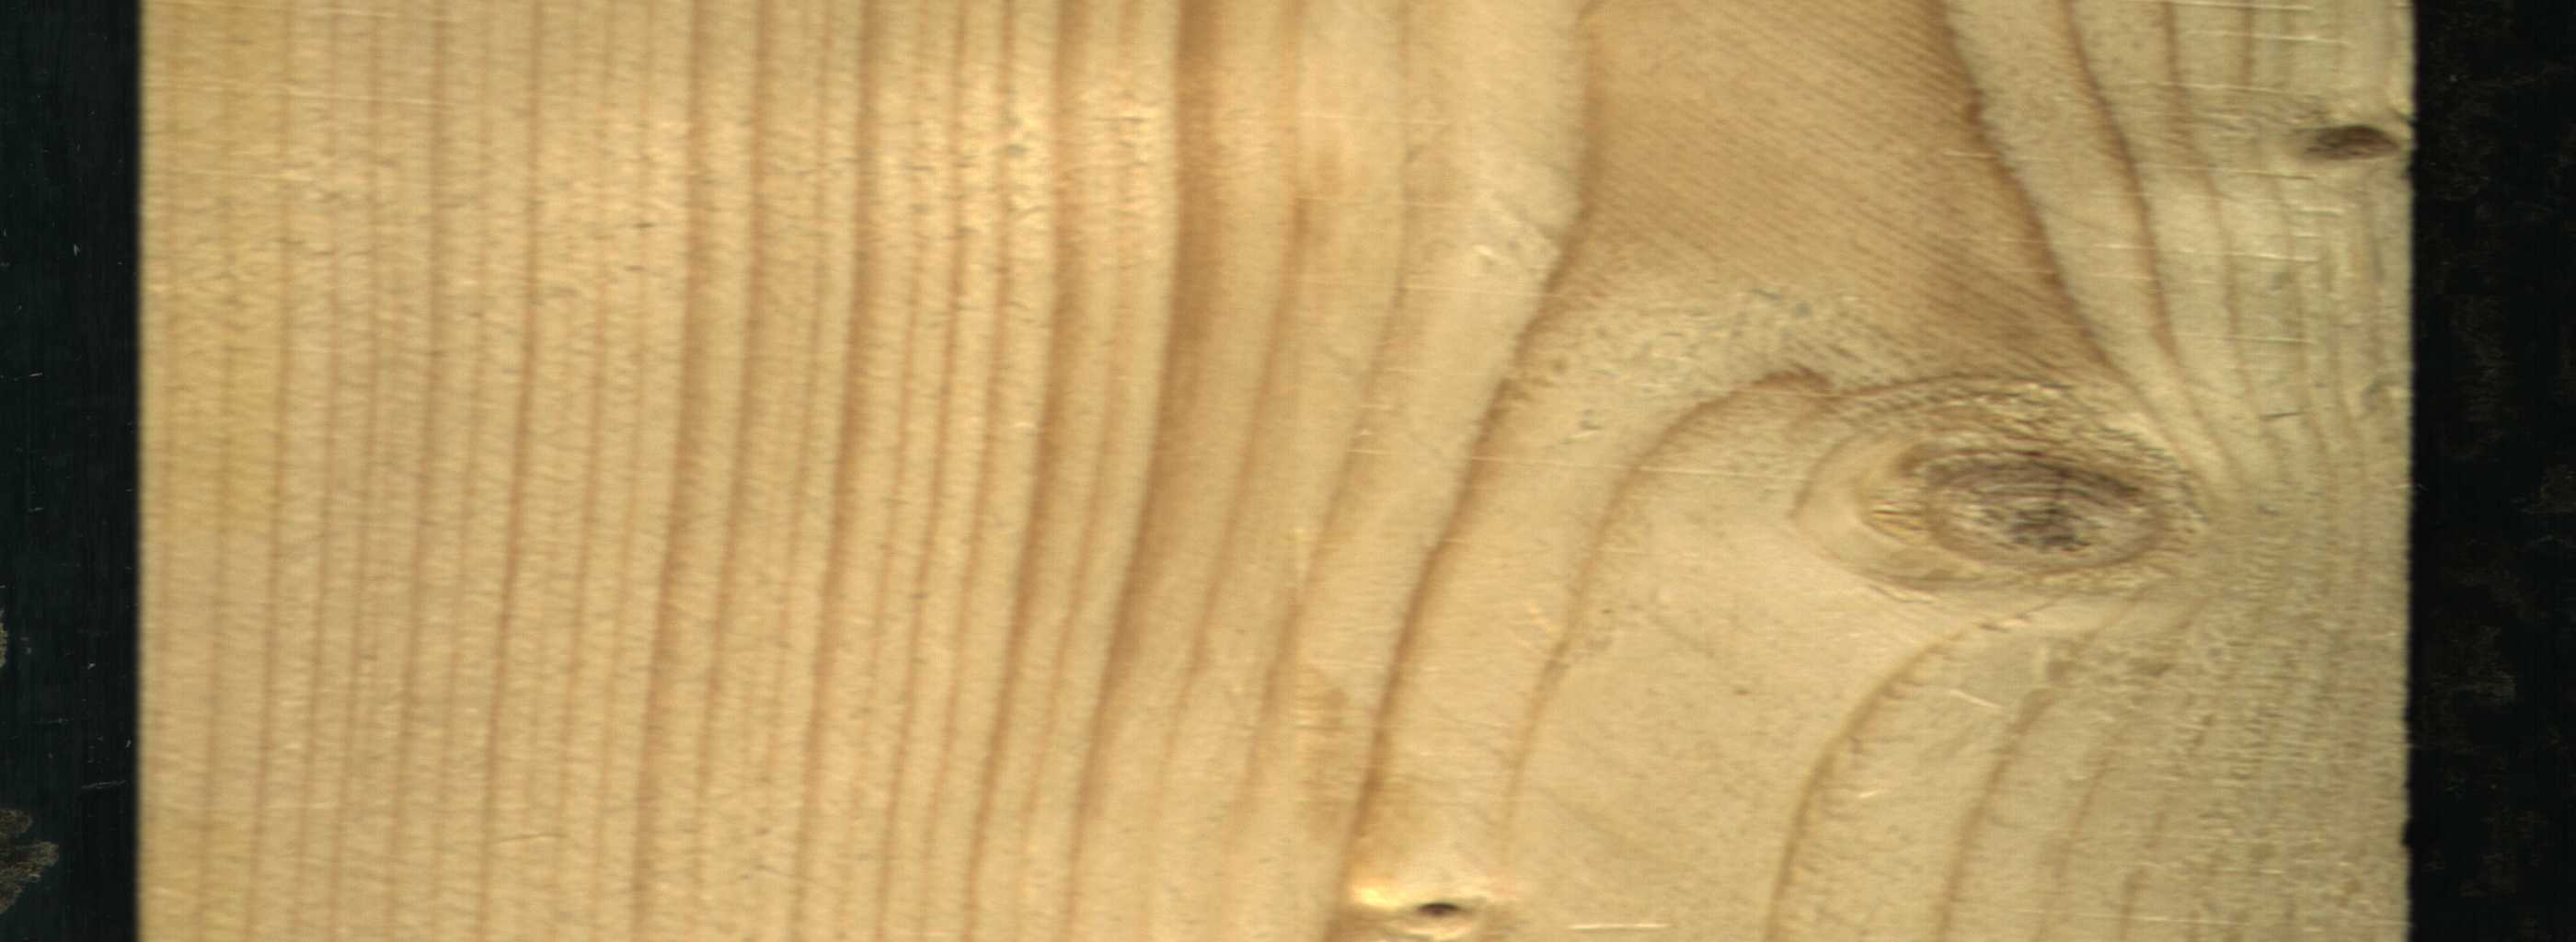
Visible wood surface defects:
Dead_Knot
Live_Knot
Live_Knot